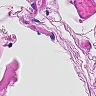
Metastatic tissue present: no